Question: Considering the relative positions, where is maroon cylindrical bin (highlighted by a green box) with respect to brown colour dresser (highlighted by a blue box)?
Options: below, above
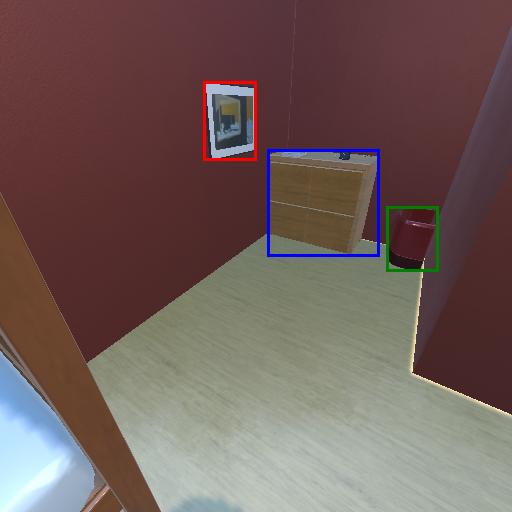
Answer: below